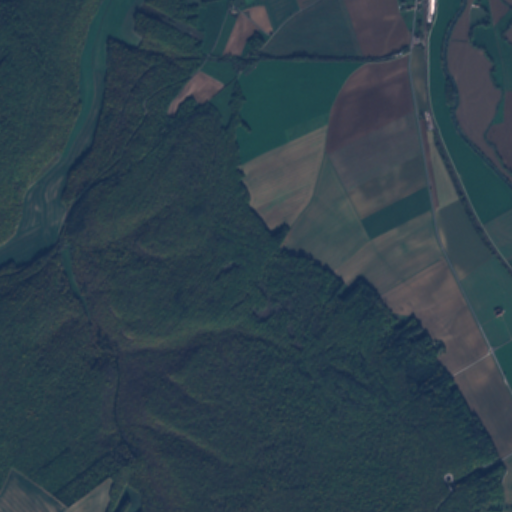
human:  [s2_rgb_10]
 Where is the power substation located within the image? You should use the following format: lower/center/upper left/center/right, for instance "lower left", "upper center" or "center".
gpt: The power substation is located in the upper right of the image.
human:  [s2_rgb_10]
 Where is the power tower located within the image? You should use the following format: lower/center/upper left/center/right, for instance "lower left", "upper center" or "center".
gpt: The power tower is located in the upper right of the image.
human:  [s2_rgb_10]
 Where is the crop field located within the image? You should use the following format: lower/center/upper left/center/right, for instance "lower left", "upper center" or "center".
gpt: There is no crop field in the image.